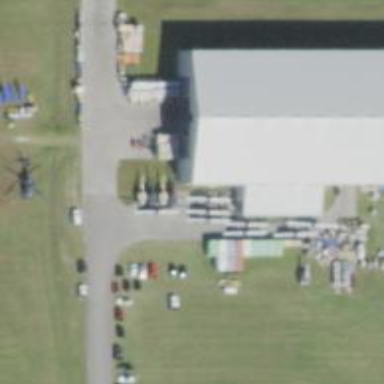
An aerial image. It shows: Hangar located at airport.